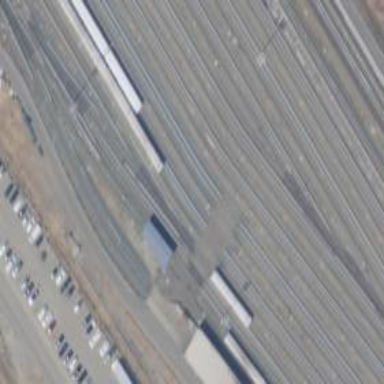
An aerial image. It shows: Electrified rail service yard.